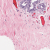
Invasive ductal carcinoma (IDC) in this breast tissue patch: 0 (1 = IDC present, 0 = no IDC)